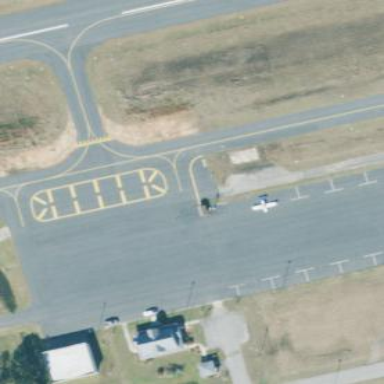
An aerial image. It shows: Apron at the airport.